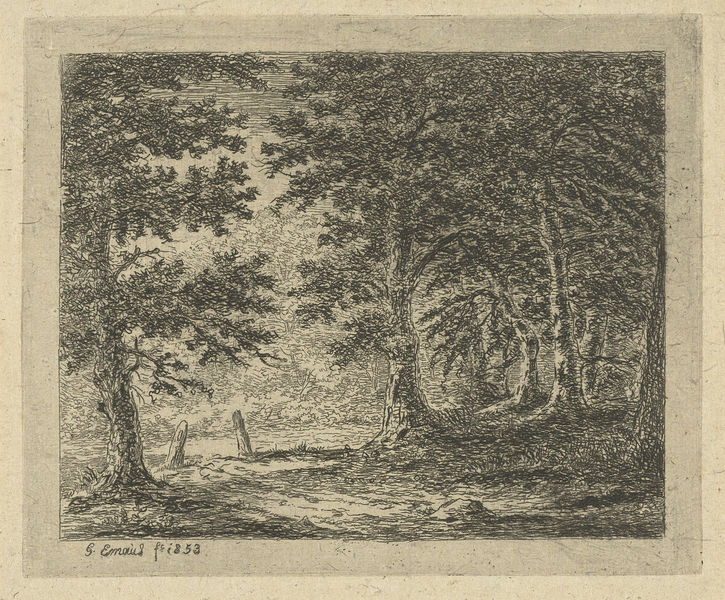
Titel: Open plek in het bos
Künstler: Gerardus Emaus de Micault
Standort: Amsterdam
Institution: Rijksmuseum
Schlagwörter: arbre, bois, foret, nature, peinture, croquis, dessin, vieux, terre, chemin, parc, feuilles, ancien, image